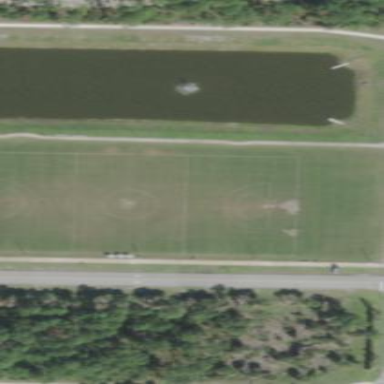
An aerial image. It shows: Soccer pitch designated for leisure and sports activities.